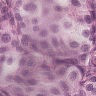
Metastatic tissue present: yes